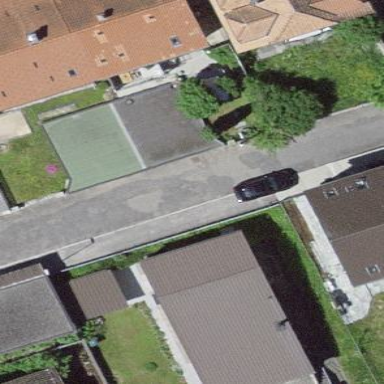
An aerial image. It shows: Flat-roofed residential building.